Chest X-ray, AP view. Patient: 45 years old, sex F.
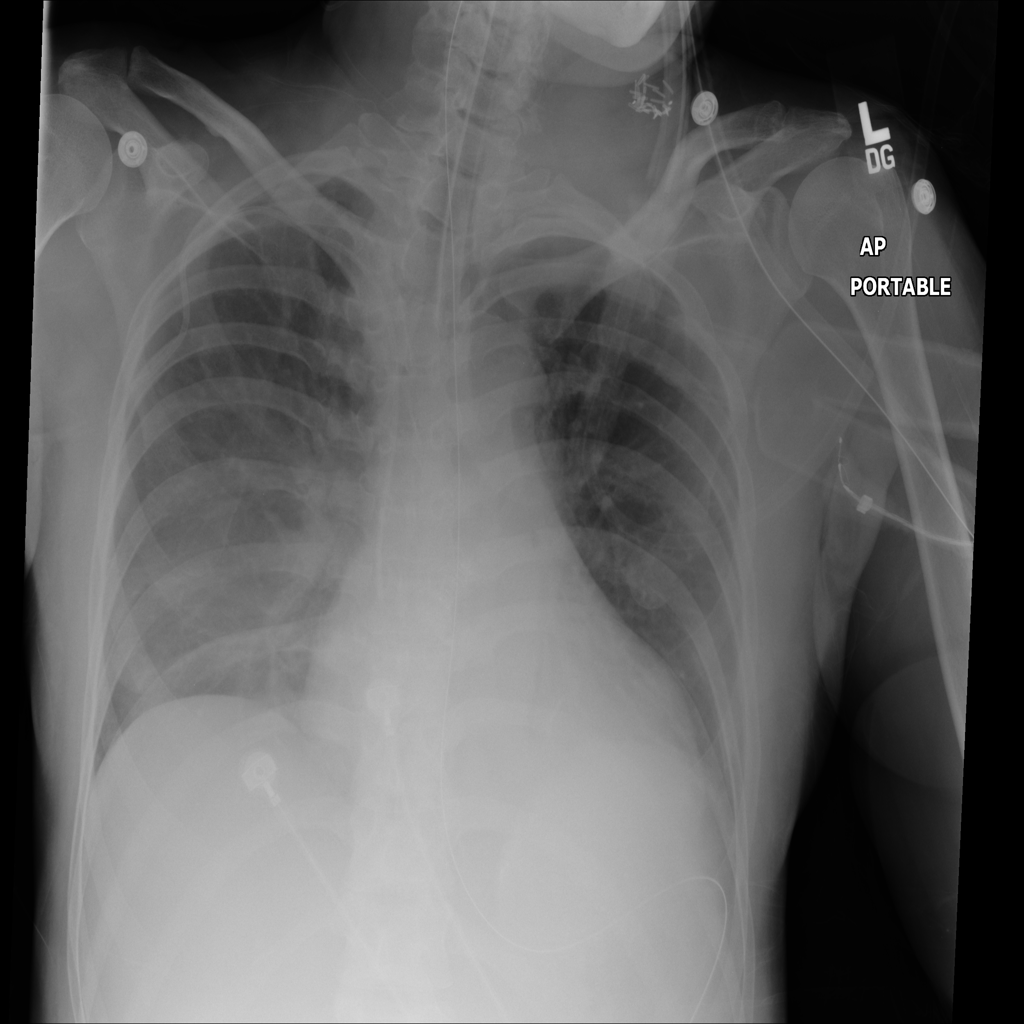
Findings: Consolidation